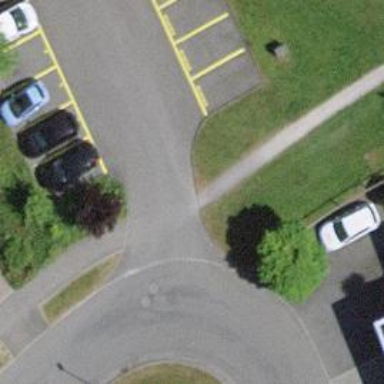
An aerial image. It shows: Road serving as parking aisle.